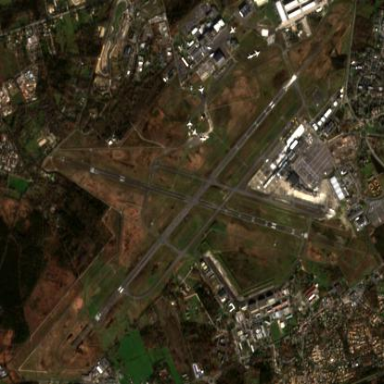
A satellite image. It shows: International aerodrome with airport.